Breast ultrasound image
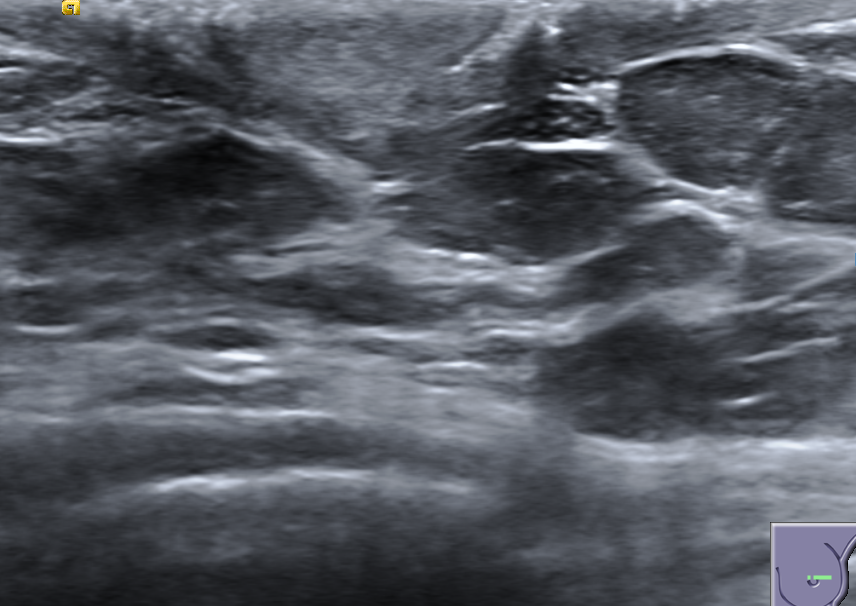
Diagnosis: normal